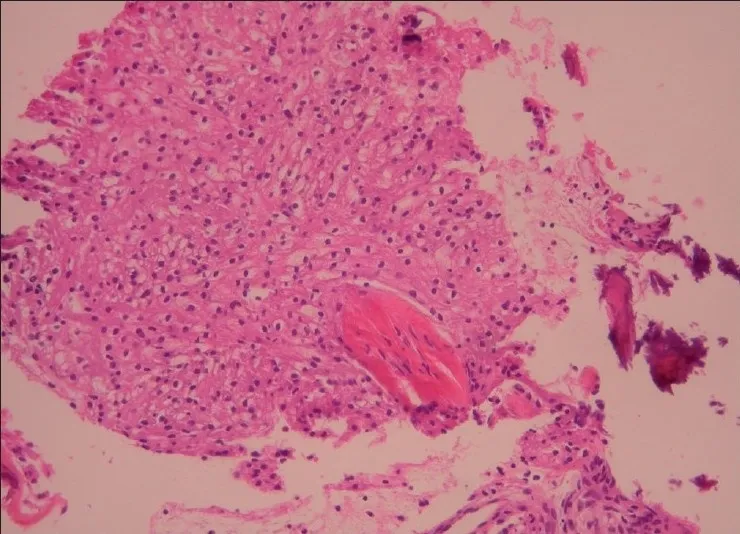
Area of a great accumulation of foamy histiocytes.
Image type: pathology (h&e)